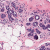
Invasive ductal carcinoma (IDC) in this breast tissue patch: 0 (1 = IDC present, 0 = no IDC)